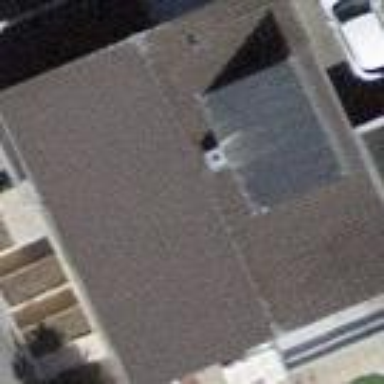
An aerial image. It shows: Building with tile roof.